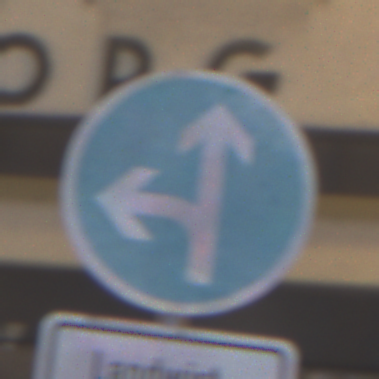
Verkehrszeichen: VorgeschriebeneFahrtrichtungGeradeausOderLinks
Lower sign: BesondereFahrzeugeUndTransportgueter6
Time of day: Night
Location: Outdoor (Urban)
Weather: Overcast
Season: Winter
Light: Artificial